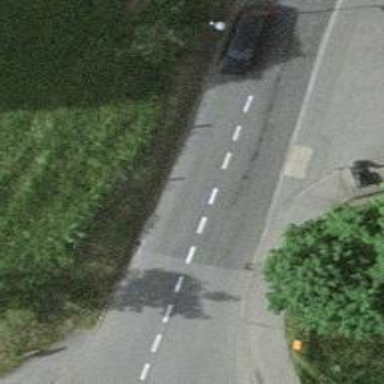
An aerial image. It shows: Tertiary road with asphalt surface and lane markings present.